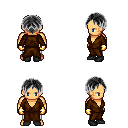
a pixel art fantasy rpg character, male body template, human, tanned skin, brown robe, white pants, gray parted hairstyle, gold gloves, black shoes, four views (front, back, left, right), 2x2 character sprite sheet, small pixel art, hard edges, no anti-aliasing